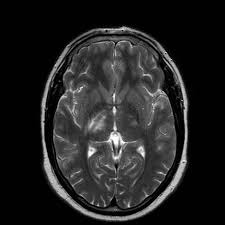
Label: notumor